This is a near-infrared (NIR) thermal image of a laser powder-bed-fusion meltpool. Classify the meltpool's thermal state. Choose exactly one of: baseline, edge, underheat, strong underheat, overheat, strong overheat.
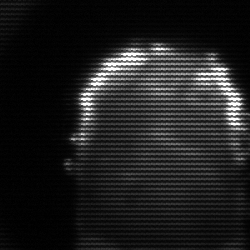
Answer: baseline